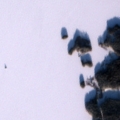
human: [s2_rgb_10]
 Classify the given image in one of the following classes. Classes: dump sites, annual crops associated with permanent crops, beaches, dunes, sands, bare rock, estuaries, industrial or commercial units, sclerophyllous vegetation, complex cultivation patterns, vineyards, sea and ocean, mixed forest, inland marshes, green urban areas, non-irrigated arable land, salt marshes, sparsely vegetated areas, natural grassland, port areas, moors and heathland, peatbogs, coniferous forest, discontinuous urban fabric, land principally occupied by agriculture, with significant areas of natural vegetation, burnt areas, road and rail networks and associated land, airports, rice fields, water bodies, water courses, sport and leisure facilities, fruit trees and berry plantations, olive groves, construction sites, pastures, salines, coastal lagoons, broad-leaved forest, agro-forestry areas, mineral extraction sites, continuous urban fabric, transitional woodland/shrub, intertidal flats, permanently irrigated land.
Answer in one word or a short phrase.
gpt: coniferous forest, water bodies